The image is an STFT spectrogram (time versus frequency) of a rolling-element bearing's vibration signal. Diagnose the bearing from this image, choosing from: normal, inner_race, outer_race, ball.
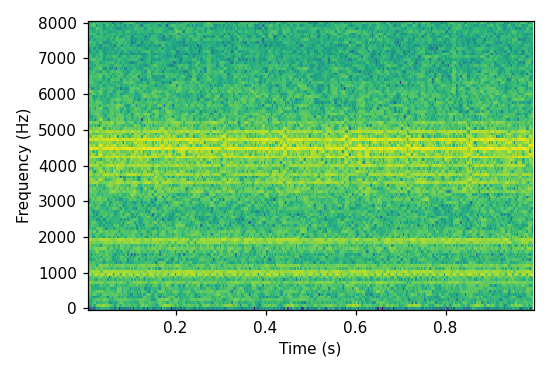
Answer: outer_race